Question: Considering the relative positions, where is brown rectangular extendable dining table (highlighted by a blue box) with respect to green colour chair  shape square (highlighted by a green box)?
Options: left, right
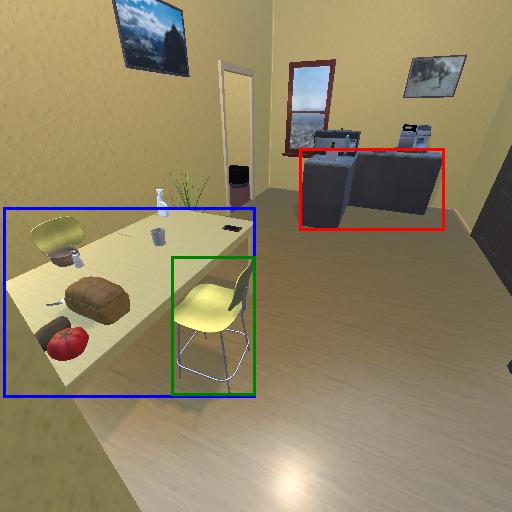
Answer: left